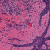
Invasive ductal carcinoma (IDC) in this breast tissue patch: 0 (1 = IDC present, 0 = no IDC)